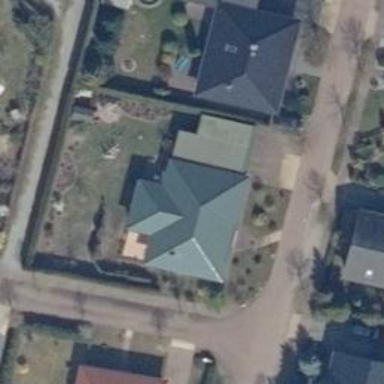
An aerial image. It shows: Building with hipped roof shape.